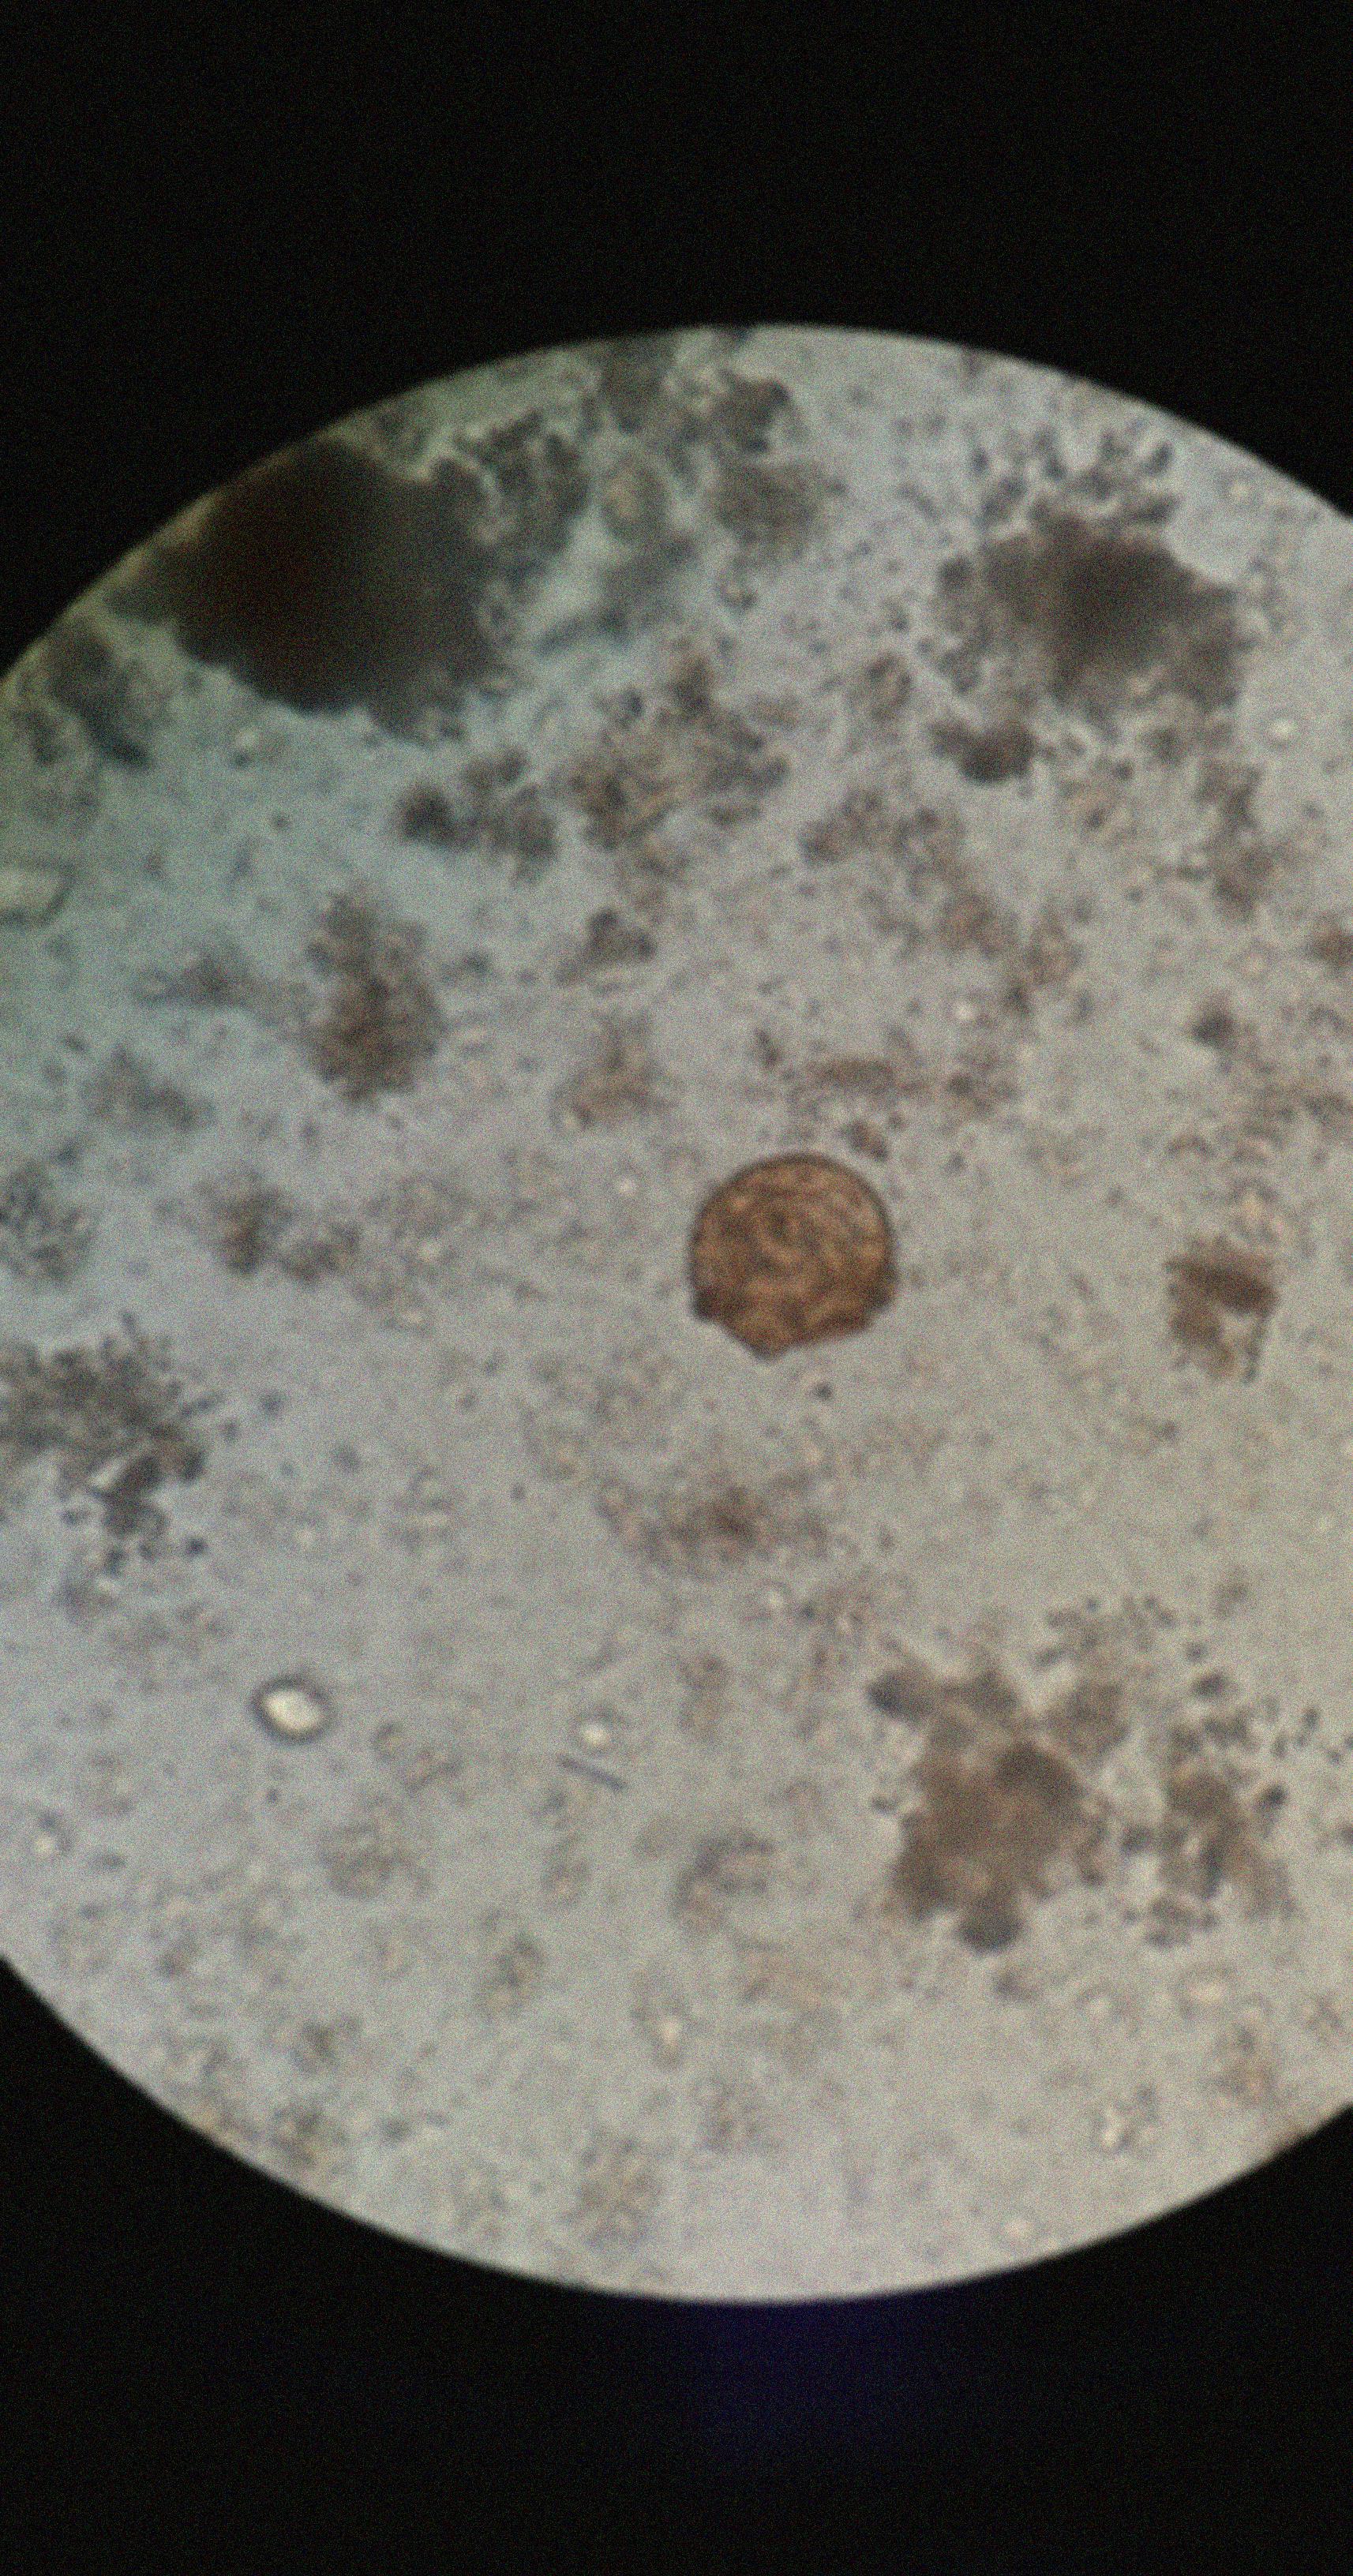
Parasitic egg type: Ascaris lumbricoides